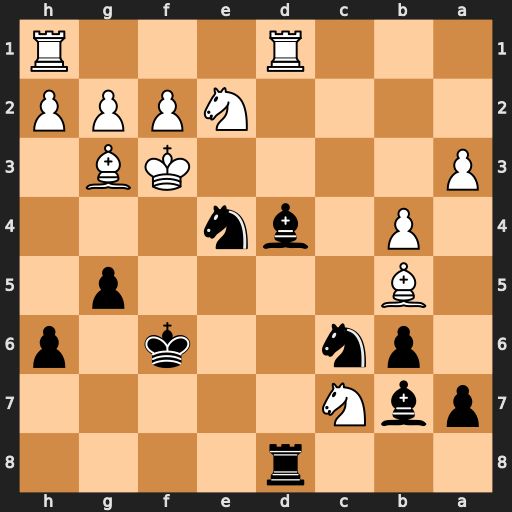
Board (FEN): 3r4/pbN5/1pn2k1p/1B4p1/1P1bn3/P4KB1/4NPPP/3R3R
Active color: b
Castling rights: -
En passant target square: -
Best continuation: Nd2+ Kg4 h5+ Kxh5 Rh8+ Kg4 Bc8+ Ne6 Bxe6#